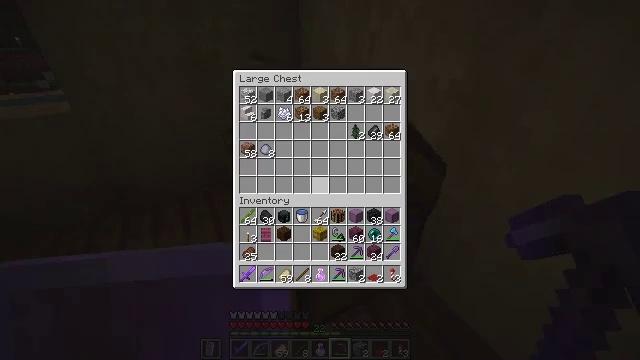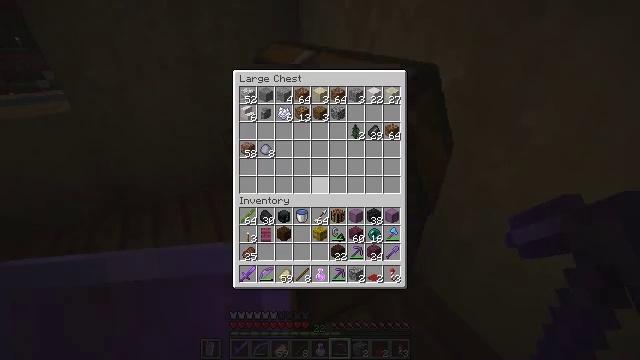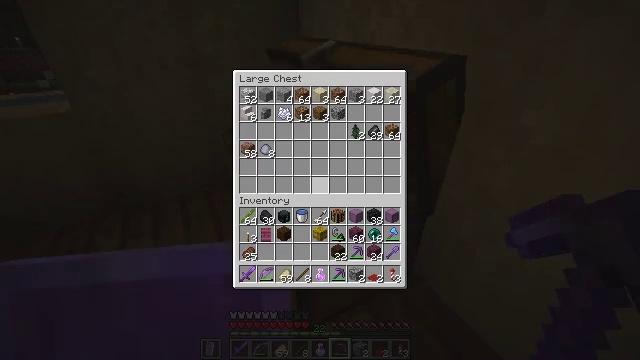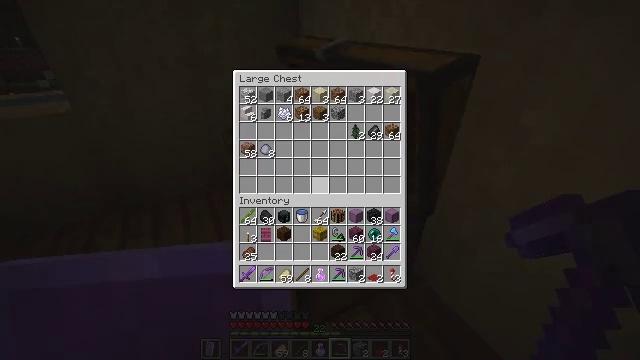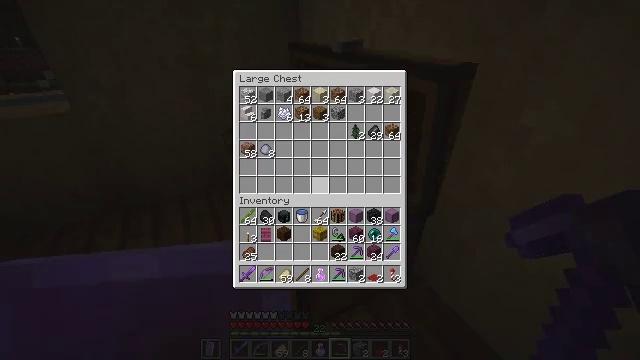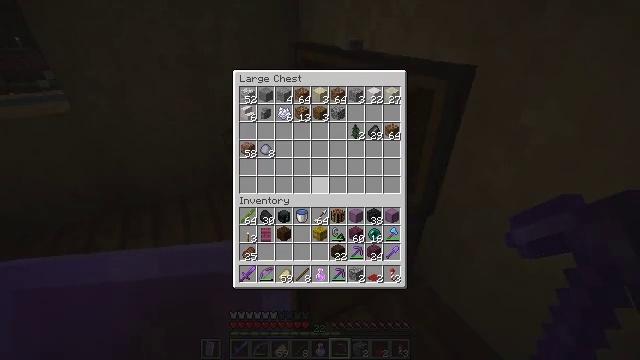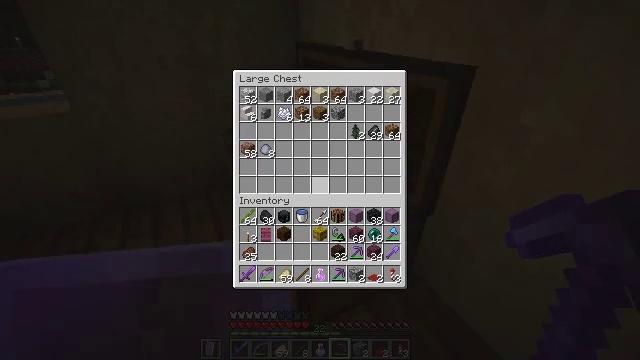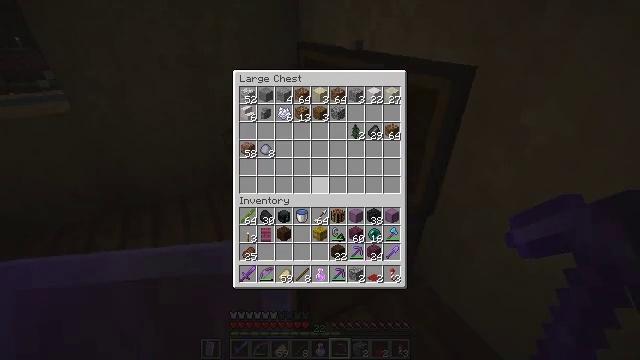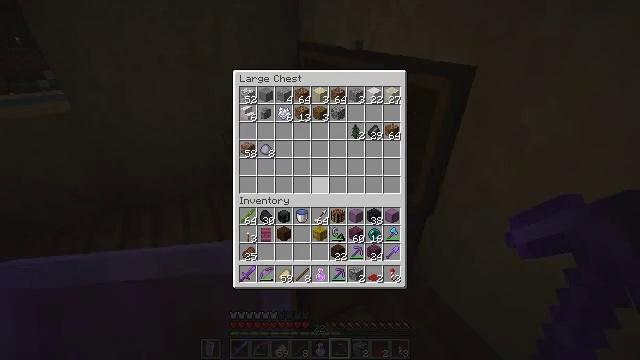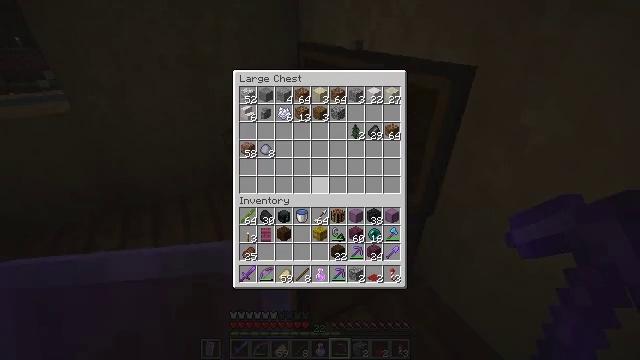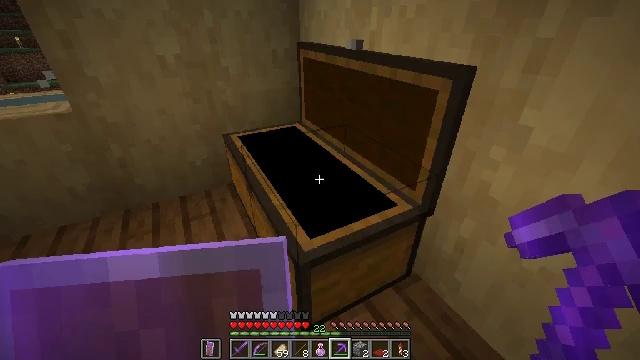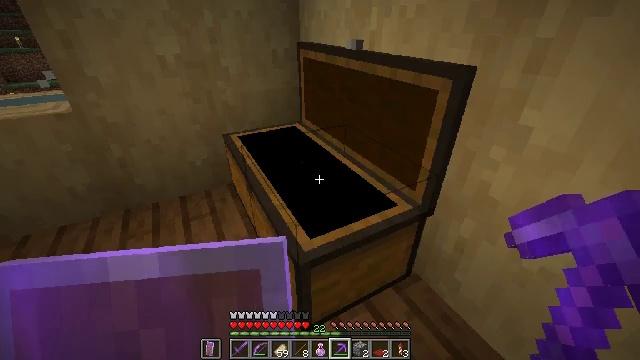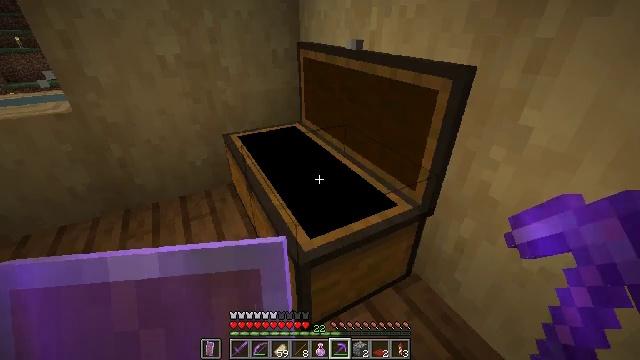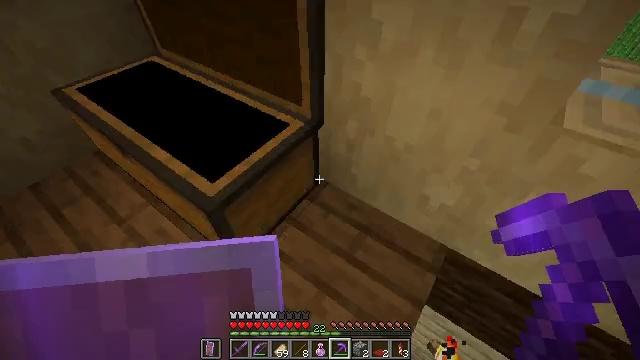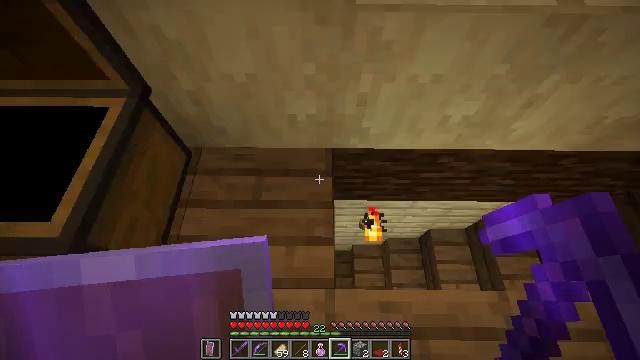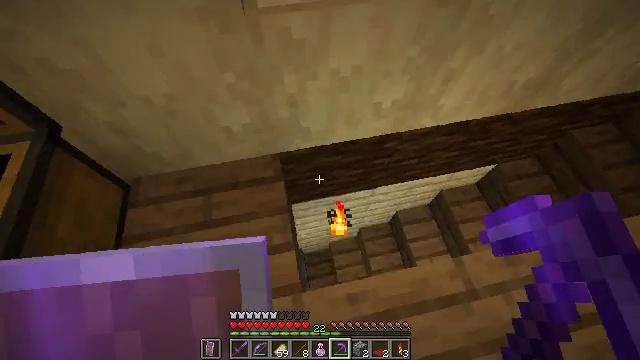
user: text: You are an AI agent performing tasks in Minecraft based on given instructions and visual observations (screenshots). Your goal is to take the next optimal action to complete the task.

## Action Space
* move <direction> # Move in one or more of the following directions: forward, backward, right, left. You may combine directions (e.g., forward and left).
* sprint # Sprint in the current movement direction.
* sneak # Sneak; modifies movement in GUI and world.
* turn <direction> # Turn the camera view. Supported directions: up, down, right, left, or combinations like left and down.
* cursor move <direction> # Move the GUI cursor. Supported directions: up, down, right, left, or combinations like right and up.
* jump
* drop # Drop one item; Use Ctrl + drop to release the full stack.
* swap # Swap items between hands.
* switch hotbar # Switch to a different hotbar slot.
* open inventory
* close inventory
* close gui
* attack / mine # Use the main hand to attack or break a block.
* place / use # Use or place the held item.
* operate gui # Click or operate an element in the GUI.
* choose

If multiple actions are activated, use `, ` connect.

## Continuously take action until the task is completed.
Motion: motion action
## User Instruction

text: Collect spruce leaves for landscaping.
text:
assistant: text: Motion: no_op
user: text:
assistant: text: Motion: no_op
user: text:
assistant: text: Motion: no_op
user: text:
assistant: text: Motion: no_op
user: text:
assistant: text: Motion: no_op
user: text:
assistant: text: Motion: no_op
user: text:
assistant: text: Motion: no_op
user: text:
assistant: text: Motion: no_op
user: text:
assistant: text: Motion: no_op
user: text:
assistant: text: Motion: no_op
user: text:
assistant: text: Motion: no_op
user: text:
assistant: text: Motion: no_op
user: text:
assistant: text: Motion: move right, turn right and down
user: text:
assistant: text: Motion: move right, turn right and down
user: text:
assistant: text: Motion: move right, turn right
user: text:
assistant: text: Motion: move forward and move right, turn right and up
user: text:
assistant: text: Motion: move forward and move right
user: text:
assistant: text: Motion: move forward and move right, turn right
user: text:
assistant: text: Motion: move forward and move right, turn right
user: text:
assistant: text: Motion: move forward and move right
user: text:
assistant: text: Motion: move forward and move right
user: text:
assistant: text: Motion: move forward and move right
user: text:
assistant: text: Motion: move forward and move right, turn left and down
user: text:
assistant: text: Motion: move forward and move right, turn left and down
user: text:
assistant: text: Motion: move forward and move right, turn left and down
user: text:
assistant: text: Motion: move right, turn left
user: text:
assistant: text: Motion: move right, turn left and down
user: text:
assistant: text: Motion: turn left
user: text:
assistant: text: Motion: turn left and up
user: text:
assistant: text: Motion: turn left